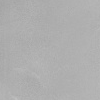
Atmospheric dust classification: dusty